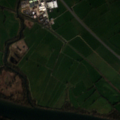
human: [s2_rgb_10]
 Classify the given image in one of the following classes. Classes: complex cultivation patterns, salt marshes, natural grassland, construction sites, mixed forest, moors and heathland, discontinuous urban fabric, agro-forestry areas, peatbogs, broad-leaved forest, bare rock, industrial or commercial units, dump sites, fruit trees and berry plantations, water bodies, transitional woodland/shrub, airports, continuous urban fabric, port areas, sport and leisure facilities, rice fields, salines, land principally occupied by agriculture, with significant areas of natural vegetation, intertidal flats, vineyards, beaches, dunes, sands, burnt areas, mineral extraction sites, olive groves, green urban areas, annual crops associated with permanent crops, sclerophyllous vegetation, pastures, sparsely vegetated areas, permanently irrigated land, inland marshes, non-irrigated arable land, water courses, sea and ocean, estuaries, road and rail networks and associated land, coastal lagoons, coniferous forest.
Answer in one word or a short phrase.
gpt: non-irrigated arable land, pastures, complex cultivation patterns, mixed forest, inland marshes, water courses